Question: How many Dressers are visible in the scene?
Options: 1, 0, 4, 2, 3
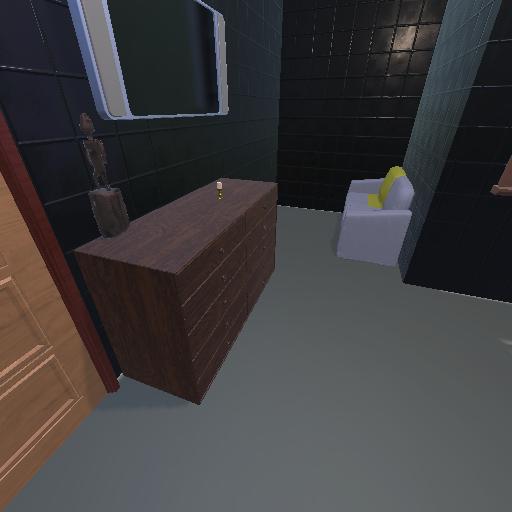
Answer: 1